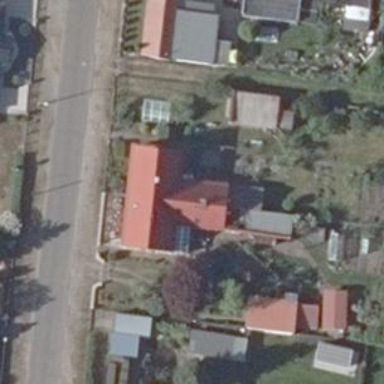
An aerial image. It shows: Semi-detached house with gabled roof.